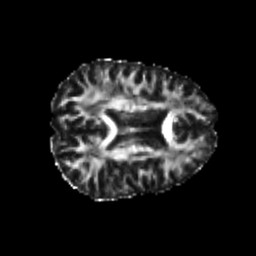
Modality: FA
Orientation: axial
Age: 26
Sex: female
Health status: healthy
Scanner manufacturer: philips
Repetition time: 7.391 s
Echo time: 0.08599 s